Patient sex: M
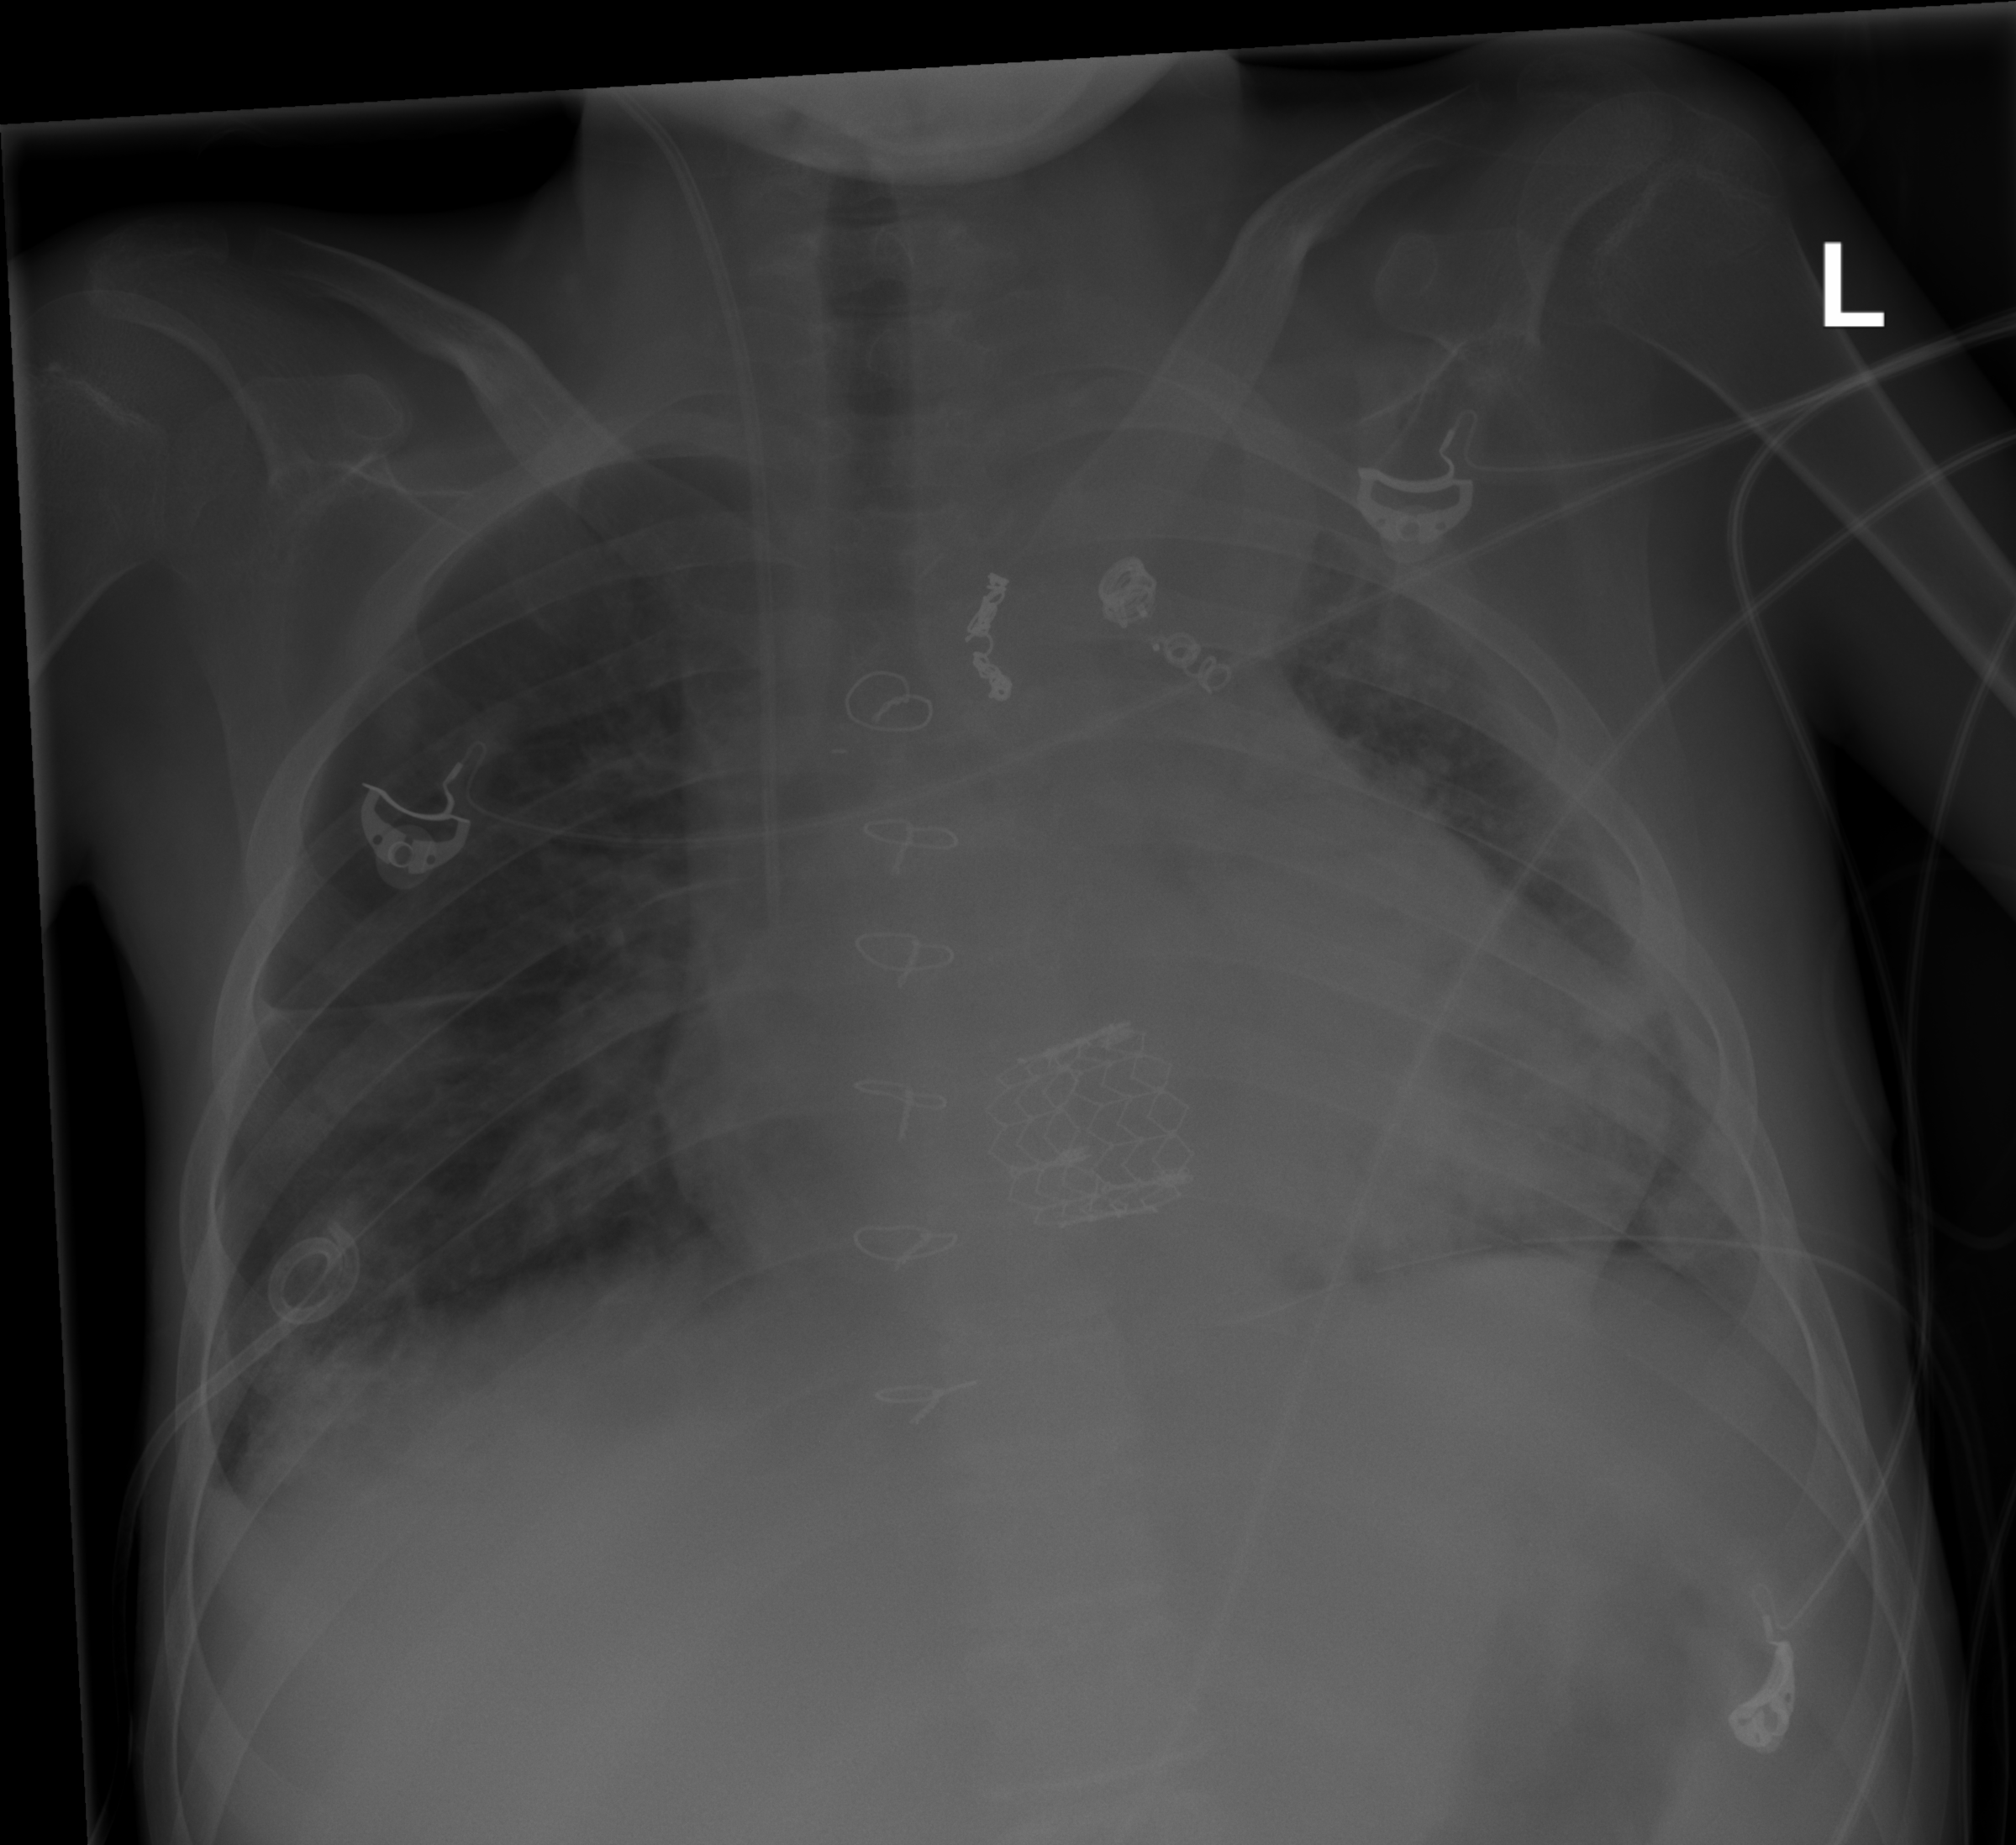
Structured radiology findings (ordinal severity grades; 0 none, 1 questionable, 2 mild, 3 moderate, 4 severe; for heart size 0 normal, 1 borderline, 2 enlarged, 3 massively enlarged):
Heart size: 2
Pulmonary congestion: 3
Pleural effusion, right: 2
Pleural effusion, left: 2
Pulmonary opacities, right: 2
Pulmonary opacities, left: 2
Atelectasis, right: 3
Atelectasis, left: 1